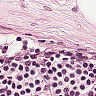
Metastatic tissue present: no